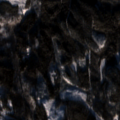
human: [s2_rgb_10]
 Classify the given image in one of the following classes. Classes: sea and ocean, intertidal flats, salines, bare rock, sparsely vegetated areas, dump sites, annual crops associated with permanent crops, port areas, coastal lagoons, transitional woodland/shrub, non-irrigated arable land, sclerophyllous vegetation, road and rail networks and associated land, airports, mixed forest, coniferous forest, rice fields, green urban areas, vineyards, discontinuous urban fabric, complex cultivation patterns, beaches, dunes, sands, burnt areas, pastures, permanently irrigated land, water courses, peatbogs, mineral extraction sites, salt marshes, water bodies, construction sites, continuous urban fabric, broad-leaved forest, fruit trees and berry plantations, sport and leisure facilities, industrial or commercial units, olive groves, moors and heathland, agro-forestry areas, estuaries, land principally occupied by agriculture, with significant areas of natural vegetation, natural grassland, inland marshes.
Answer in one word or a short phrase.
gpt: coniferous forest, mixed forest, transitional woodland/shrub